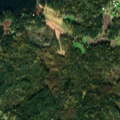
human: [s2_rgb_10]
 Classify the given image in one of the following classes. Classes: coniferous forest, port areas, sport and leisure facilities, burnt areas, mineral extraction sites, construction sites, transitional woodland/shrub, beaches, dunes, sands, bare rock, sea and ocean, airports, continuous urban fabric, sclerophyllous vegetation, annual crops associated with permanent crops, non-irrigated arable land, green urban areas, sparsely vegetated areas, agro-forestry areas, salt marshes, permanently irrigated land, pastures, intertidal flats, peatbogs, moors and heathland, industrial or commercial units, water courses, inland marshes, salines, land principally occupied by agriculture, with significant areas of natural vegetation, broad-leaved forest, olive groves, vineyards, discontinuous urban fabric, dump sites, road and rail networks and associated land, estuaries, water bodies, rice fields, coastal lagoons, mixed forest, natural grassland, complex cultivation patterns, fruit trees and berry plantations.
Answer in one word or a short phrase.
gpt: land principally occupied by agriculture, with significant areas of natural vegetation, broad-leaved forest, mixed forest, sea and ocean